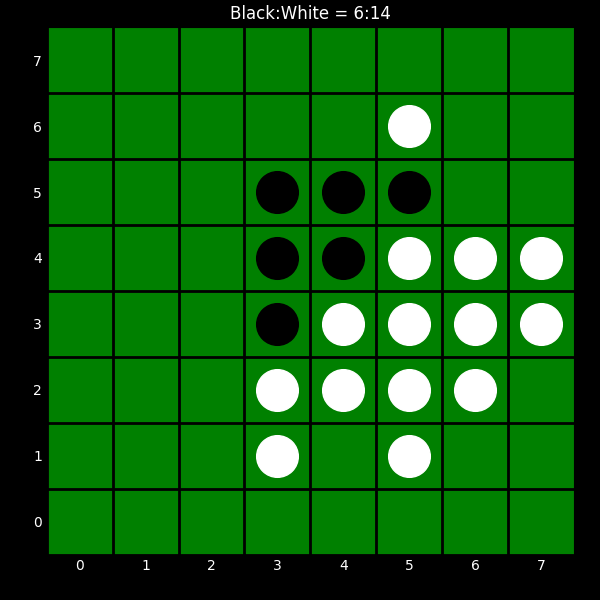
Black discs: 6
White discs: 14